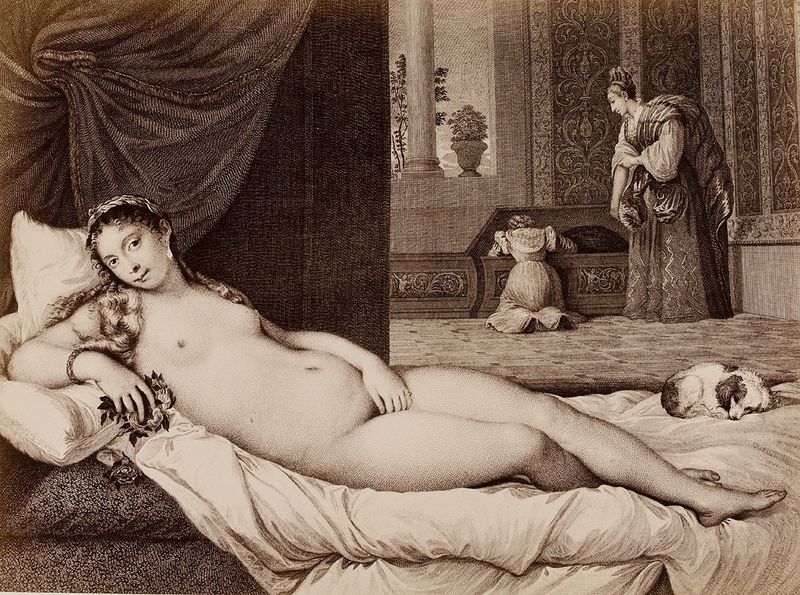
Titel: Venus von Tizian - Palazzo Pitti, Florenz
Künstler: Giacomo Brogi
Standort: Hamburg
Institution: Museum für Kunst und Gewerbe Hamburg
Schlagwörter: akt, malerei, geschichte, foto, fotografie, photographie, photo, venus, albumin, lichtbild, urbino, kunstgeschichte, bildwerke, angewandte und bildende kunst, hessische systematik, schwarzweißpositivverfahren, silbersalzverfahren, schwarzweißfotografie, reproduktionsfotografie, kunstreproduktion, reproduktionsphotographie, albuminpapier, götter